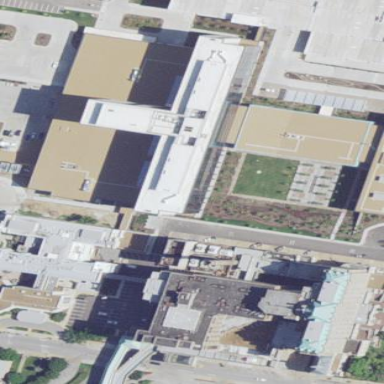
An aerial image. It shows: Hospital building.